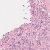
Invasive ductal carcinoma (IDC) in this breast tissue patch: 1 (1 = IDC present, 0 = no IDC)